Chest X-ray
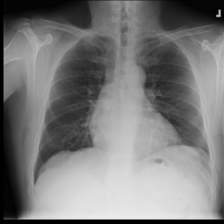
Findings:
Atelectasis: negative
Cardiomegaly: negative
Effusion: negative
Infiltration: negative
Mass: negative
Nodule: negative
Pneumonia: negative
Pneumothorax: negative
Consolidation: negative
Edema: negative
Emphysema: negative
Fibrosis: negative
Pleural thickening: negative
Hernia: negative